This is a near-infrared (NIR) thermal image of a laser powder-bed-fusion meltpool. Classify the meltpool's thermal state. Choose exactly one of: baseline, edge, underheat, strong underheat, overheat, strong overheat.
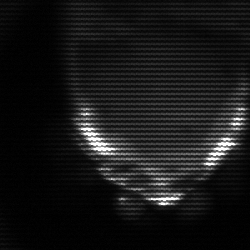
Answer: edge